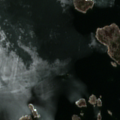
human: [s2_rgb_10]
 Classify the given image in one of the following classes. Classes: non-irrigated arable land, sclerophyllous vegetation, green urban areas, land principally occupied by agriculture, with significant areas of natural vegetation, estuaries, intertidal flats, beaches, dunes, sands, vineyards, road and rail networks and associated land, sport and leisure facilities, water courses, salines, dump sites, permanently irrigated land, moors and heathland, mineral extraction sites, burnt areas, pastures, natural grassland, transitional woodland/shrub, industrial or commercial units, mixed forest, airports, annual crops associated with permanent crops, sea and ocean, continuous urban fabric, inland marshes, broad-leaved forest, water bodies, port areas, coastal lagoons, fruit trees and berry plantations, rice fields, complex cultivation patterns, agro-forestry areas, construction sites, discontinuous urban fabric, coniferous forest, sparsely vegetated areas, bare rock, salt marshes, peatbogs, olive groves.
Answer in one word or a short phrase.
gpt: mixed forest, sea and ocean